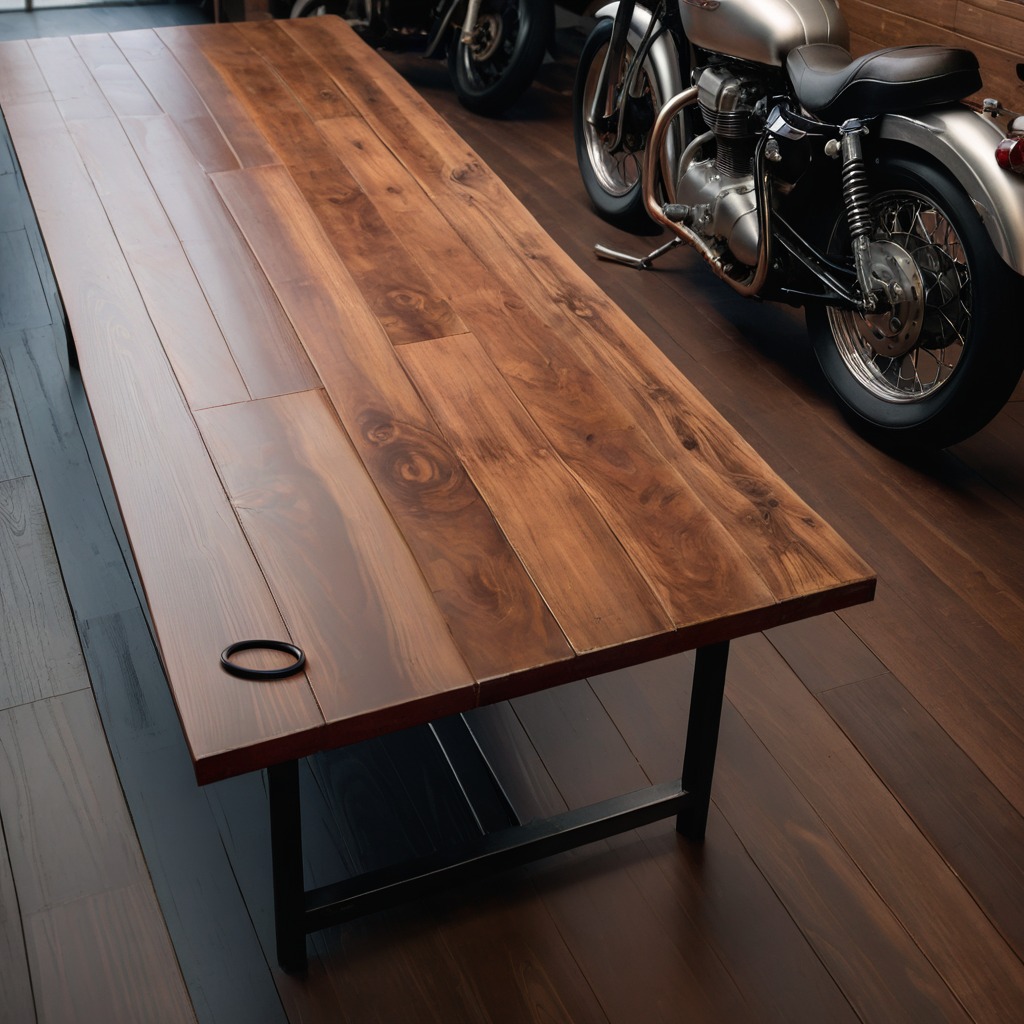
A rubber O-ring is lying on the wooden table.